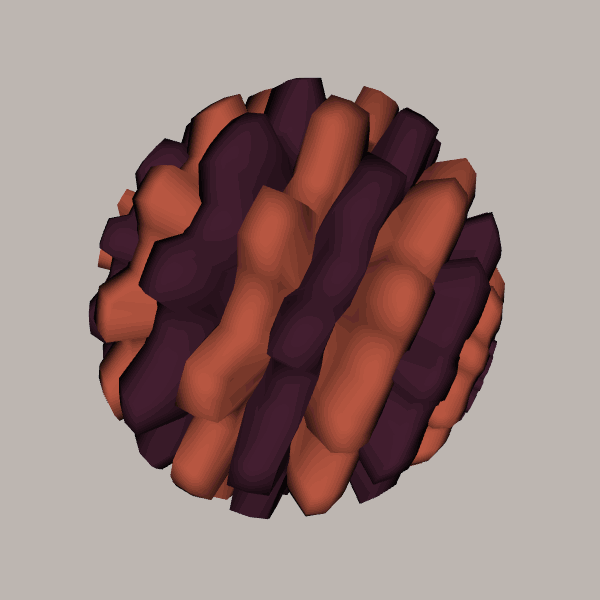
Background: light